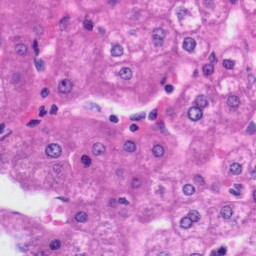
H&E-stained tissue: Liver